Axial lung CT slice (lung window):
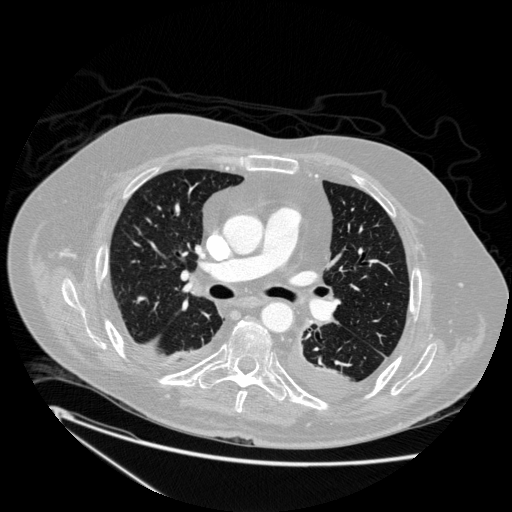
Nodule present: no